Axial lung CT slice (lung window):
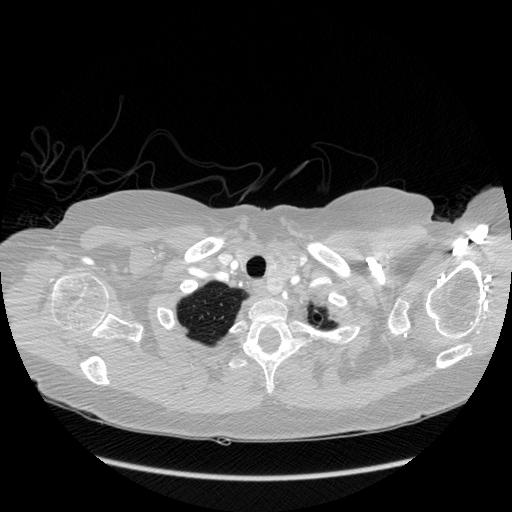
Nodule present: no